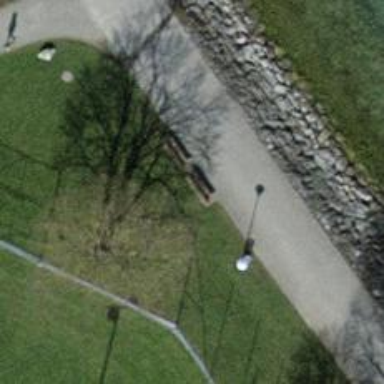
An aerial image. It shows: Brown bench.